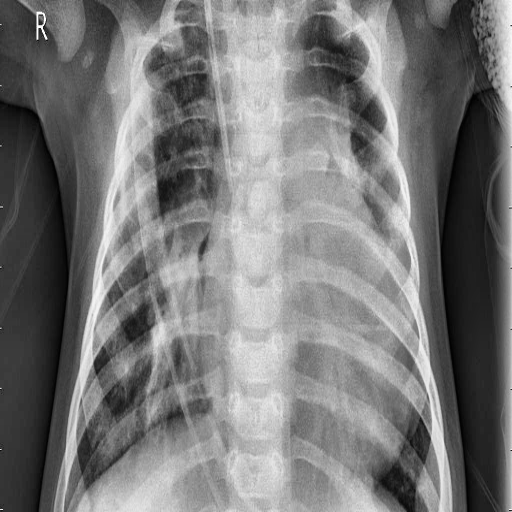
Finding: PNEUMONIA